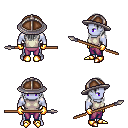
a pixel art fantasy rpg character, male body template, dark elf, purple skin, white sleeveless shirt, magenta pants, gray long hairstyle, chain helm, gold gloves, gold boots, spear, four views (front, back, left, right), 2x2 character sprite sheet, small pixel art, hard edges, no anti-aliasing